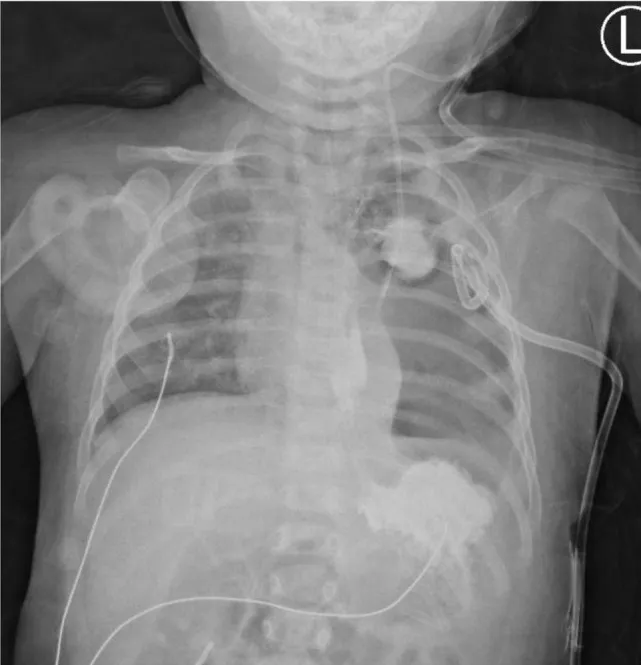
Esophageal perforation with the contrast leak contained in left focal para-mediastinal space.
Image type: radiology (x_ray)